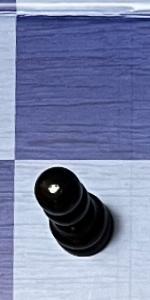
Label: Pawn_Black